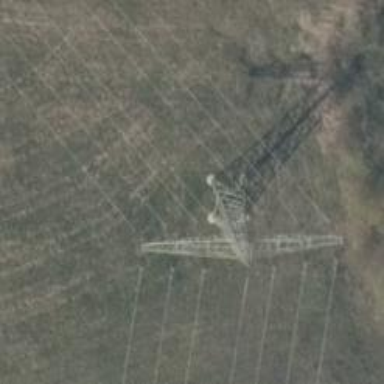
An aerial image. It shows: Towering power structure.